Interaction volume radius: 5 \u00c5
Interaction volume height: 10 \u00c5
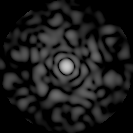
Disorder parameter: 0.8612